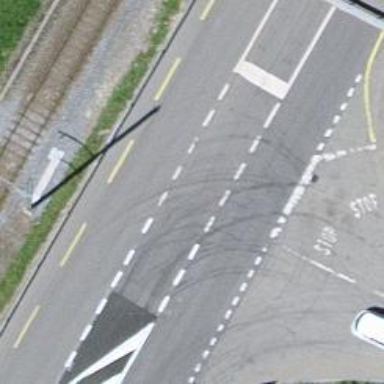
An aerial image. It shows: Asphalt road with primary highway designation. There is dedicated cycle lane on the left.